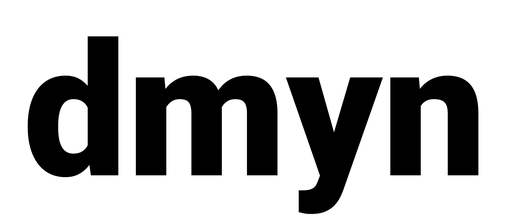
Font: Roboto_Black